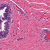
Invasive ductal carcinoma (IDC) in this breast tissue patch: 0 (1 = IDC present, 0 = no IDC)